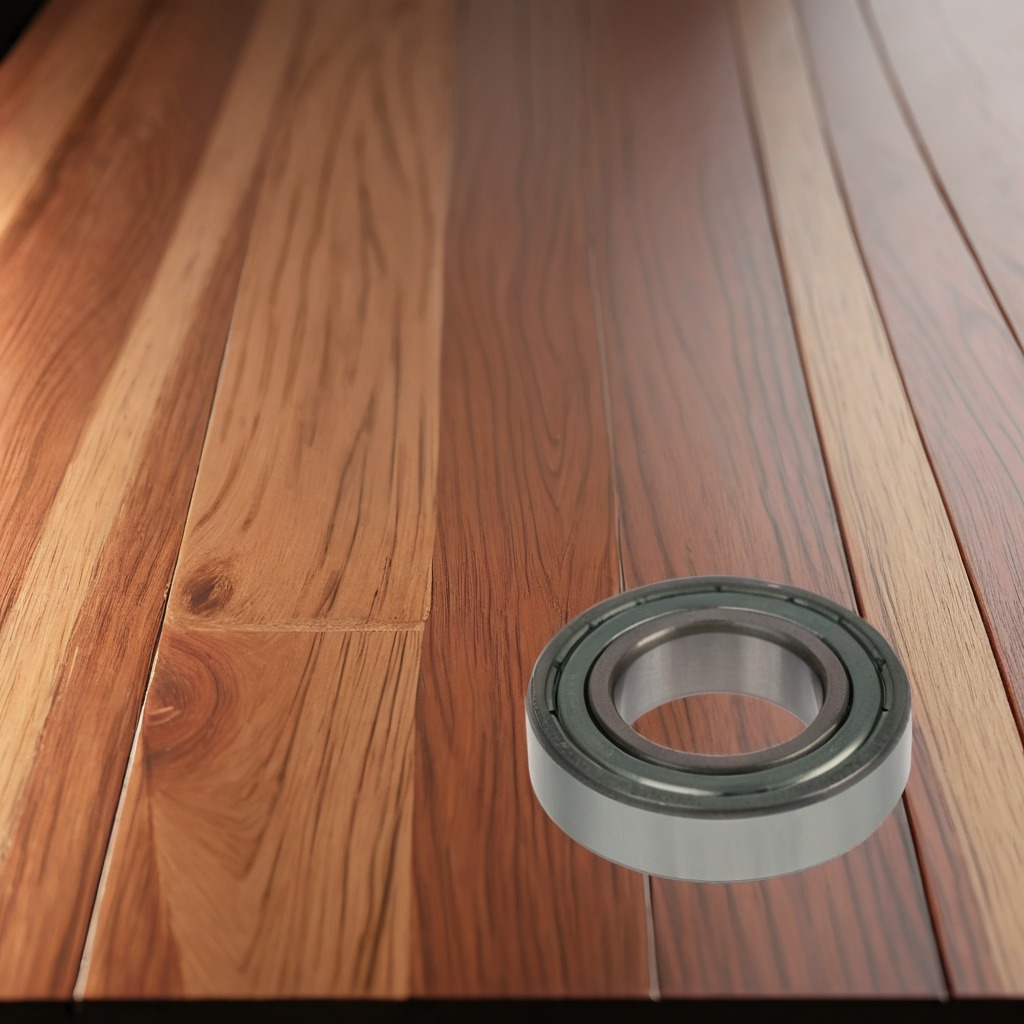
A metal ball bearing is lying on the wooden table.